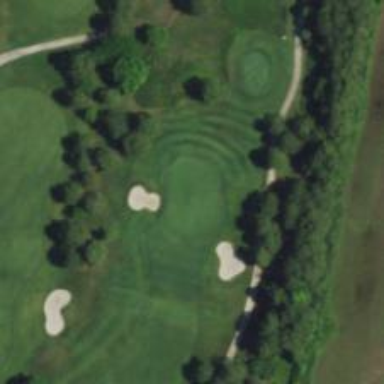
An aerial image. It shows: Golf hole.